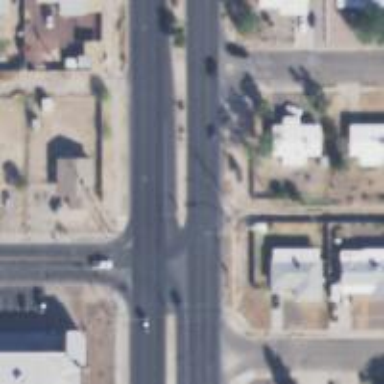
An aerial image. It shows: Power pole.